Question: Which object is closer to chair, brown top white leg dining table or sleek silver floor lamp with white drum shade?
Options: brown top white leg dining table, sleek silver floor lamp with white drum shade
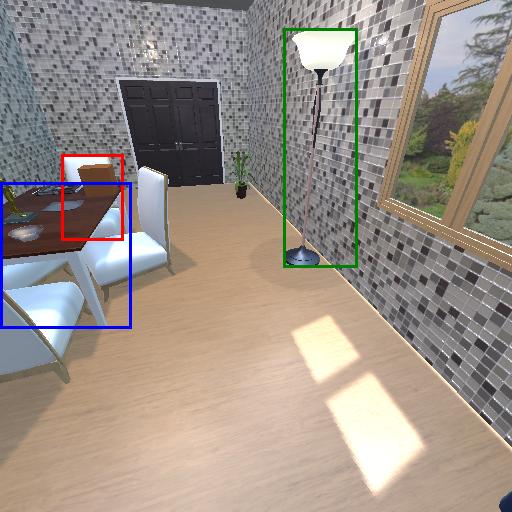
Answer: brown top white leg dining table